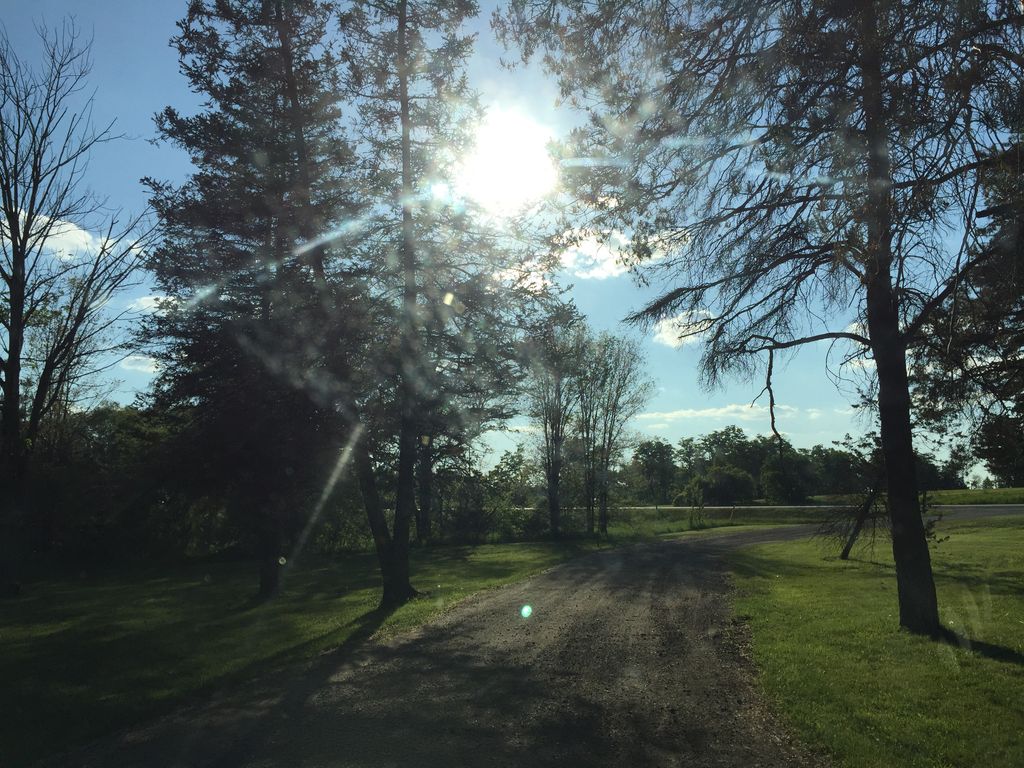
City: kitchener-waterloo